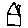
Label: house